Question: In my application I want to get simple round buttons based on SF Symbols of the same size. However, the same approach results in different image sizes depending on the symbol.
For example, an image with a plus sign is larger than a minus sign.
To solve this problem, I use the ZStack trick in which I put a transparent plus under the minus. But I think this is not the best solution. Are there any better solutions?
'''
HStack{
Image(systemName: "plus")
.padding()
.overlay(
Circle()
.stroke(Color.primary,
lineWidth:1))
Image(systemName: "minus")
.padding()
.overlay(
Circle()
.stroke(Color.primary,
lineWidth:1))
//my solution
ZStack {
Image(systemName: "plus")
.padding()
.opacity(0.0)
.overlay(
Circle()
.stroke(Color.primary,
lineWidth:1))
Image(systemName: "minus")
}
}
'''
"minus" in the center has a smaller size than "plus", "minus" on the right - my solution:

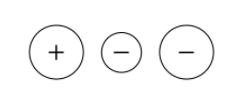
Answer: You can use or if are buttons
<URL>
> ViewModifier
'''
@available(iOS 13.0, *)
struct fillButtonCircle: ViewModifier {
var foregroundColor: Color = .white
var backgroundColor: Color = .green
var dimension: CGFloat = 10
func body(content: Content) -> some View {
content
.foregroundColor(foregroundColor)
.padding(dimension)
.background(backgroundColor)
.clipShape(Circle())
.frame(width: dimension, height: dimension)
.overlay(
Circle()
.stroke(Color.primary,
lineWidth:1))
}
}
'''
> ButtonStyle
'''
@available(iOS 13.0, *)
struct CircleScaleButton: ButtonStyle {
var color: Color = .blue
var maxHeight: CGFloat = 35
public func makeBody(configuration: Self.Configuration) -> some View {
configuration.label
.frame(minWidth: 0, maxWidth: .infinity, minHeight: 0, maxHeight: maxHeight, alignment: .center)
.foregroundColor(.black)
.background(RoundedRectangle(cornerRadius: 35/2.0).fill(self.color))
.compositingGroup()
.clipShape(Circle())
.overlay(
Circle()
.stroke(Color.primary,
lineWidth:1))
.opacity(configuration.isPressed ? 0.8 : 1.0)
.scaleEffect(configuration.isPressed ? 0.9 : 1.0)
}
}
'''
> Example
'''
struct SwiftUIViewTest: View {
var body: some View {
VStack {
Text("Button")
HStack {
Button(action: {}, label: {
Image(systemName: "plus")
})
.buttonStyle(CircleScaleButton(color: .clear, maxHeight: 45))
Button(action: {}, label: {
Image(systemName: "minus")
})
.buttonStyle(CircleScaleButton(color: .clear, maxHeight: 45))
}
Spacer()
.frame(height: 50)
Text("Image")
HStack {
Image(systemName: "plus")
.modifier(fillButtonCircle(foregroundColor: .black, backgroundColor: .clear, dimension: 40))
Image(systemName: "minus")
.modifier(fillButtonCircle(foregroundColor: .black, backgroundColor: .clear, dimension: 40))
}
}
}
}
'''